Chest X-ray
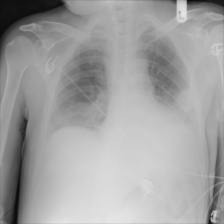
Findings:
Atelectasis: positive
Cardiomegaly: negative
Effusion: positive
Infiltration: negative
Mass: negative
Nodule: negative
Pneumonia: negative
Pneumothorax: negative
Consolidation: negative
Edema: negative
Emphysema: negative
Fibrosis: negative
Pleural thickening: negative
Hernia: negative